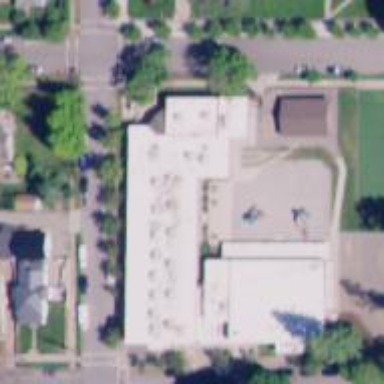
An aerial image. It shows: School.